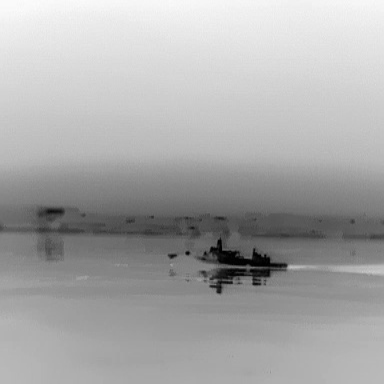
There is a warship in the infrared image.